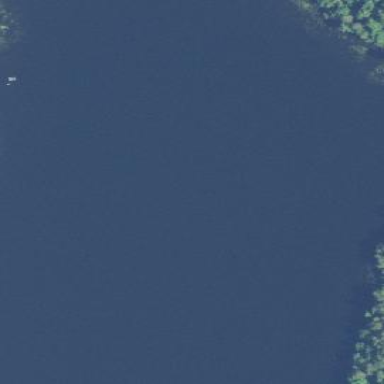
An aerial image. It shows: Lake with natural water.